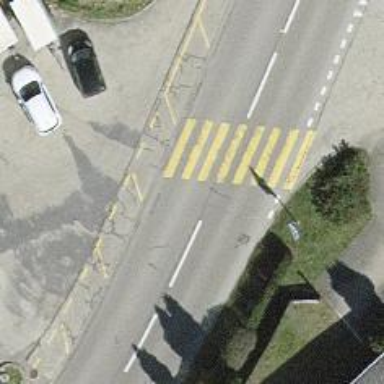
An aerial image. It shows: Marked crossing with zebra stripes on the road.